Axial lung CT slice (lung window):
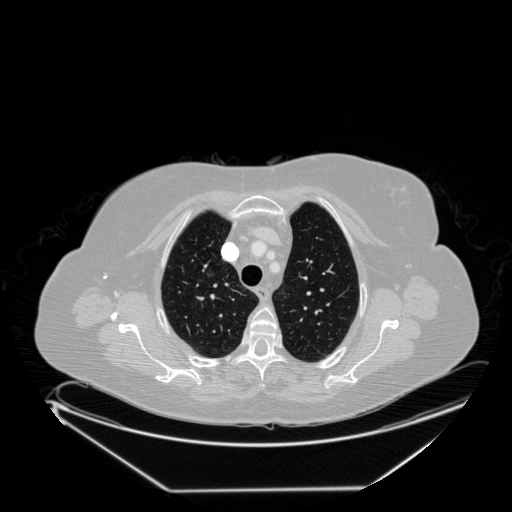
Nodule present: no